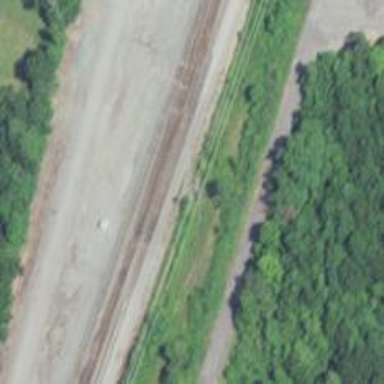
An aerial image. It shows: Railway spur service.